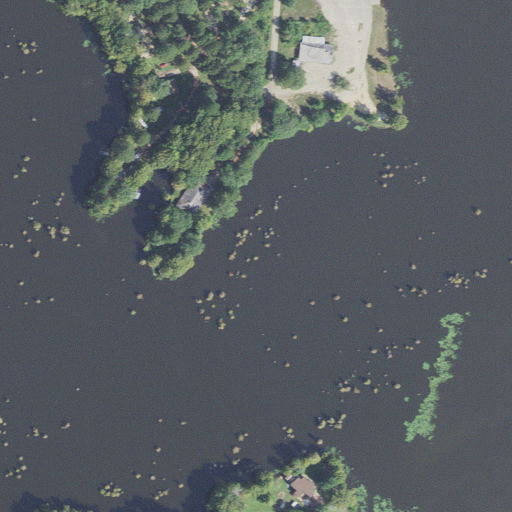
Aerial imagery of cape in Arkansas named Crabapple Point containing open water, low intensity development, medium intensity development, evergreen forest, open development, shrub, deciduous forest, high intensity development, and herbaceous wetlands